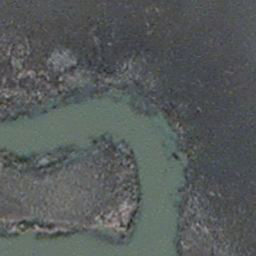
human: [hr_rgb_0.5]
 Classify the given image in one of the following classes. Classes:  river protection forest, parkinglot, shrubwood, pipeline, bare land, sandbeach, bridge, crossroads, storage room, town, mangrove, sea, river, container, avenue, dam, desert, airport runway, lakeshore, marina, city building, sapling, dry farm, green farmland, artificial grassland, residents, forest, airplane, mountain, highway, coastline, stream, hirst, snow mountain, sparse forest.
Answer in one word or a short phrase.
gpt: stream